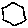
Label: hexagon